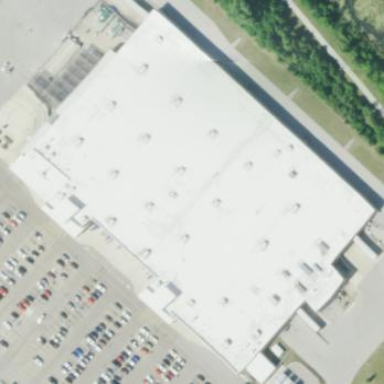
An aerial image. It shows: Supermarket building.